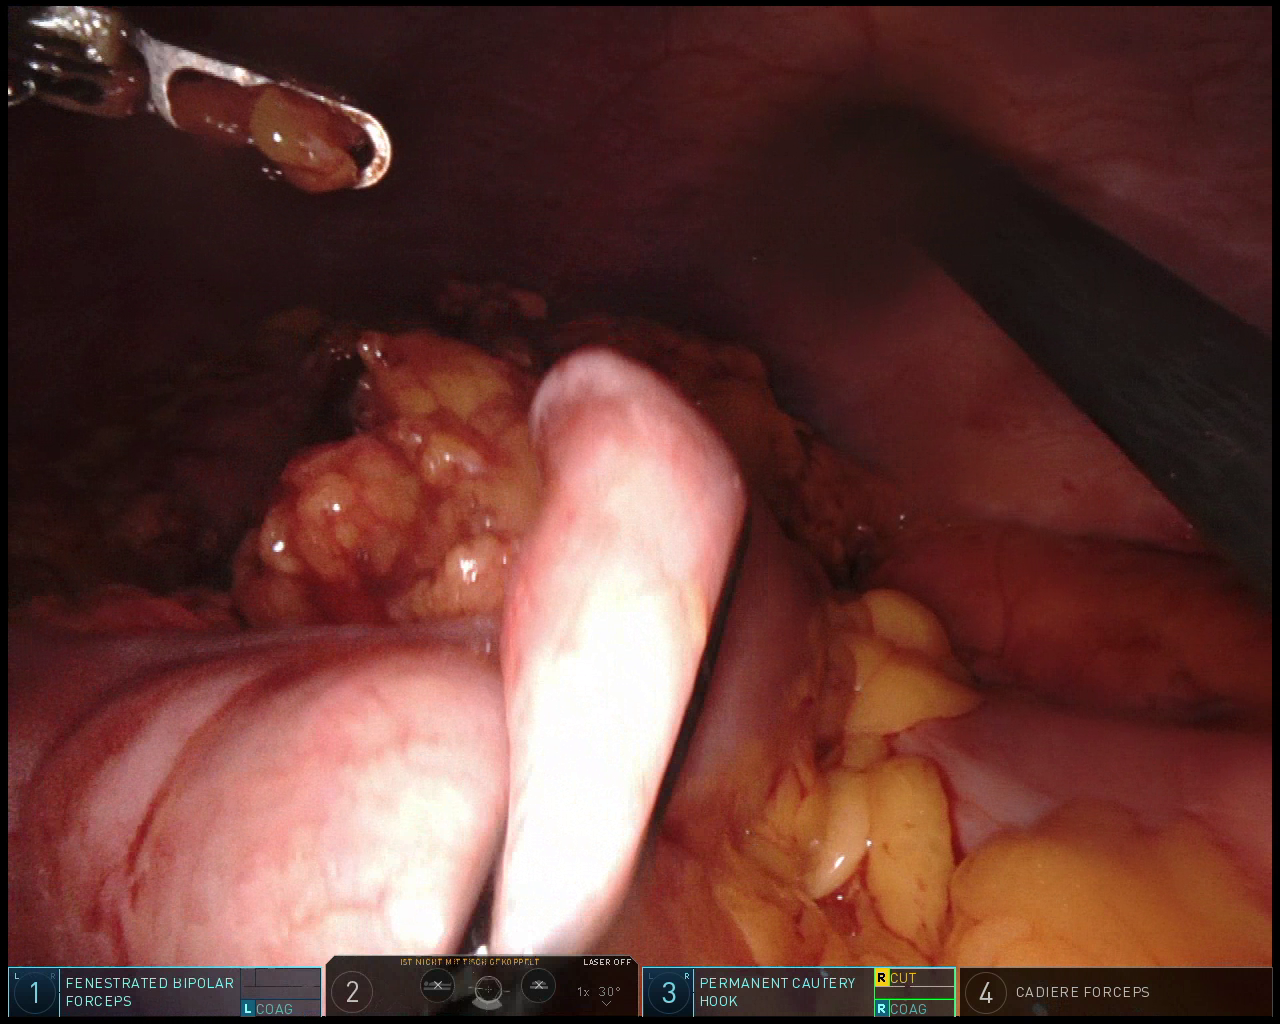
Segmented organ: colon
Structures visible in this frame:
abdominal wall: yes
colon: yes
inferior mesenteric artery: no
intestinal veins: no
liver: no
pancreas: no
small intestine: no
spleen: no
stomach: no
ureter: no
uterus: no
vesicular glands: no